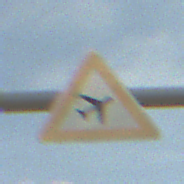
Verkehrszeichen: FlugbetriebLinks
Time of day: Midday
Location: Outdoor (RoadRail)
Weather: PartlyCloudy
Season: NotSpecified
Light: Natural